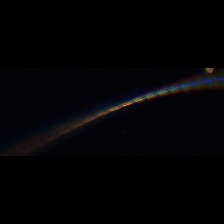
Taxon: Psuedo-nitzschia
Group: Diatoms